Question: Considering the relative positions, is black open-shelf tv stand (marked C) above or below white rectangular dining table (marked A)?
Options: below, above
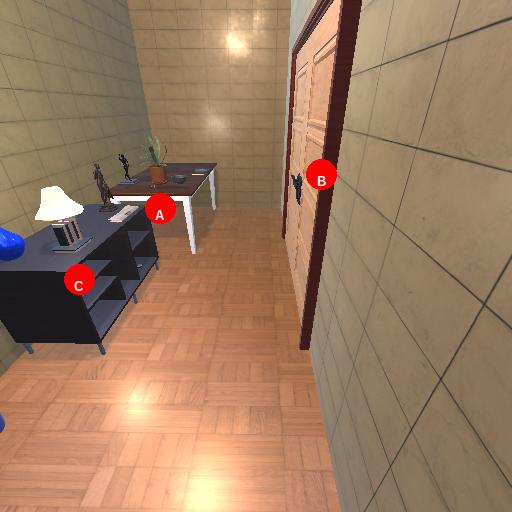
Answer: below